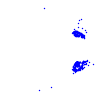
Particle: electron